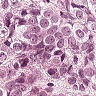
Metastatic tissue present: yes